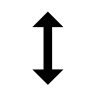
Cursor type: resize_n
OS/theme: linux-apple-cursor
Variant: black